Interaction volume radius: 10 \u00c5
Interaction volume height: 15 \u00c5
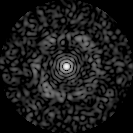
Disorder parameter: 0.7984